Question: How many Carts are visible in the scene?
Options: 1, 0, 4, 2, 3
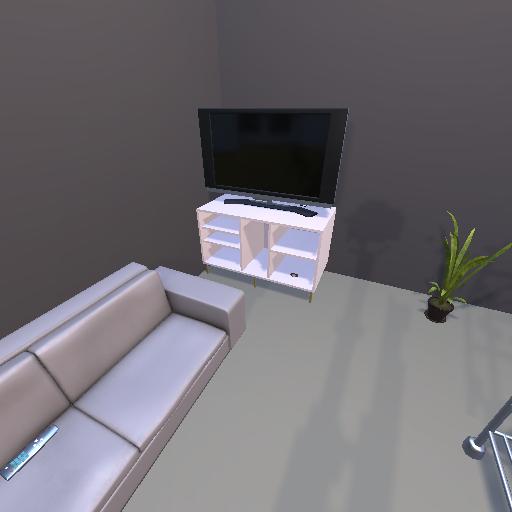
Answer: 1